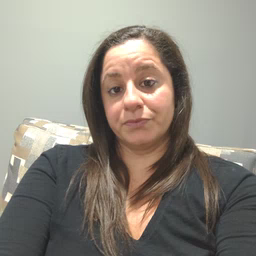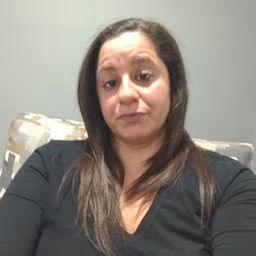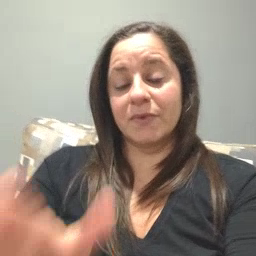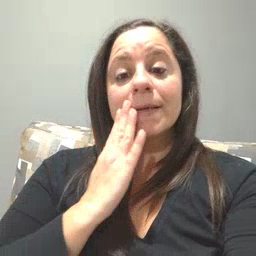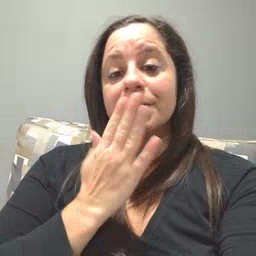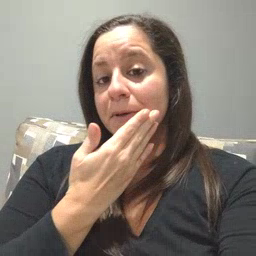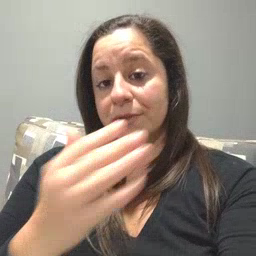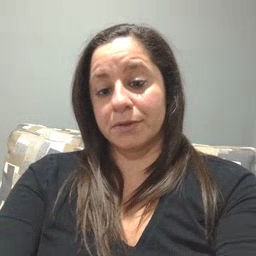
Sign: napkin